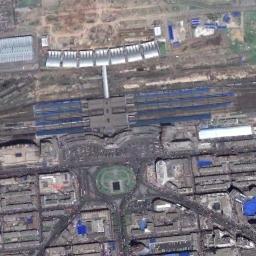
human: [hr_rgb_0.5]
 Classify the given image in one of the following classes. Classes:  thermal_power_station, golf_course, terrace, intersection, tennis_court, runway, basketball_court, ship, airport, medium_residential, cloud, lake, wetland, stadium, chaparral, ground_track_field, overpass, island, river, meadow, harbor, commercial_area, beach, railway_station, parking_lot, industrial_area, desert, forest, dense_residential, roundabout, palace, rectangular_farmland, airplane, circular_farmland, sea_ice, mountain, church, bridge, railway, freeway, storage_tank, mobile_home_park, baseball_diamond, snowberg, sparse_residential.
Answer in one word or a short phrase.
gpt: railway_station